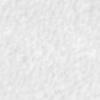
Label: no_change